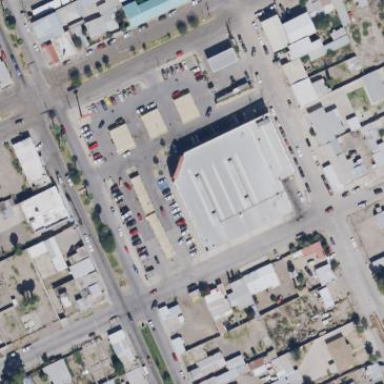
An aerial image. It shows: Supermarket located in building.